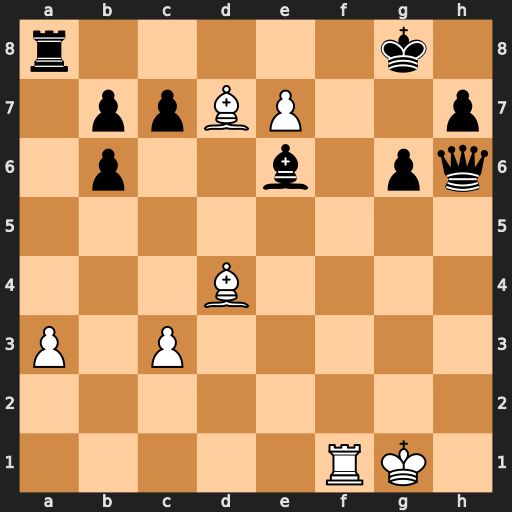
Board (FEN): r5k1/1ppBP2p/1p2b1pq/8/3B4/P1P5/8/5RK1
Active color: w
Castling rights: -
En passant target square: -
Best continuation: Bxe6#